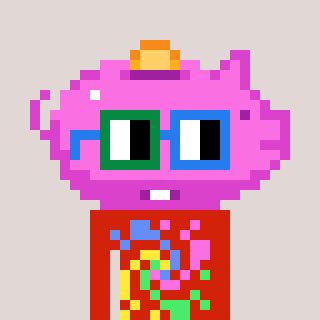
a pixel art character with square green and blue glasses, a piggybank-shaped head and a red-colored body on a warm background